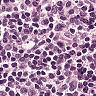
Metastatic tissue present: no